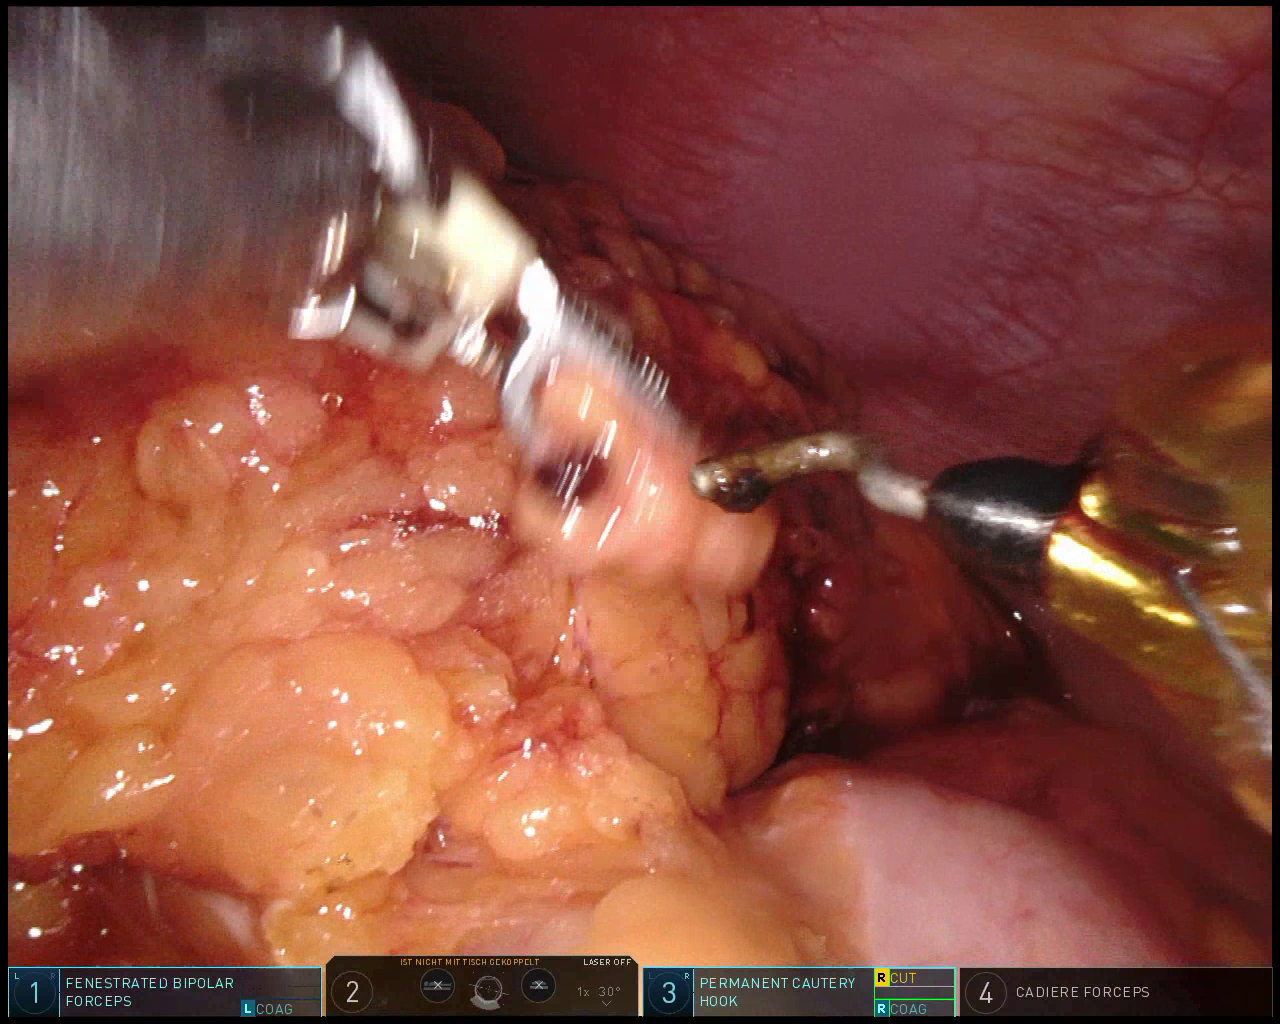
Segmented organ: abdominal_wall
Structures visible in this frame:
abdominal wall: yes
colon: no
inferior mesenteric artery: no
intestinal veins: no
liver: no
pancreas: no
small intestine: no
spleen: no
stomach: yes
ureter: no
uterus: no
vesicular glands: no